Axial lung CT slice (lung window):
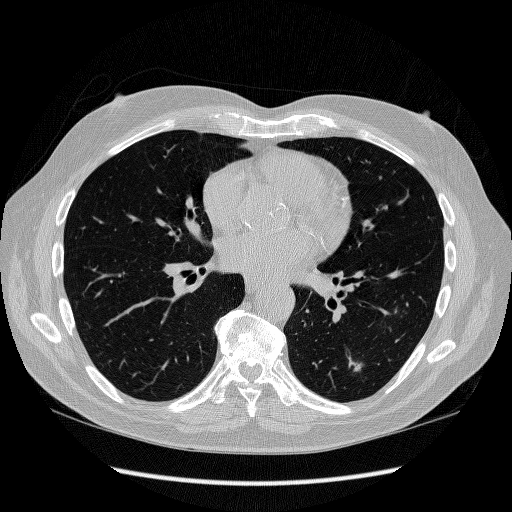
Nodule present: yes
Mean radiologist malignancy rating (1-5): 3.333